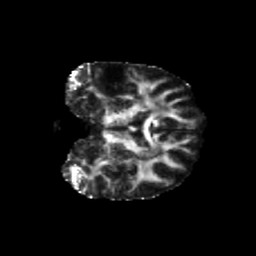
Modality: FA
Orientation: coronal
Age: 59
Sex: female
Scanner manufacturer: siemens
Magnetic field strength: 3 T
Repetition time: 5.25 s
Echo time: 0.08 s